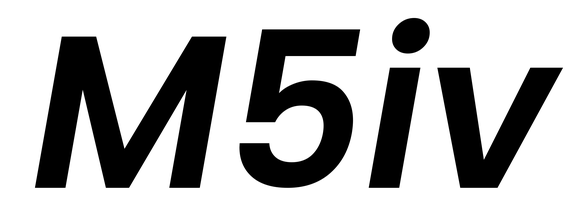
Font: Poppins-SemiBoldItalic